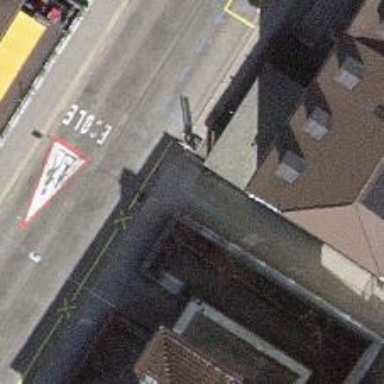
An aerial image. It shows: Cycle barrier.